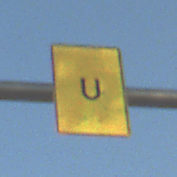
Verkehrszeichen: AnkuendigungOderFortsetzungUmleitungOhnePfeilsymbol
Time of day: SunriseSunset
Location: Outdoor (Special)
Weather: Clear
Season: NotSpecified
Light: Natural